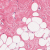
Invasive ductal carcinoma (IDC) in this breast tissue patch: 0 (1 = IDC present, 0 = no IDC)